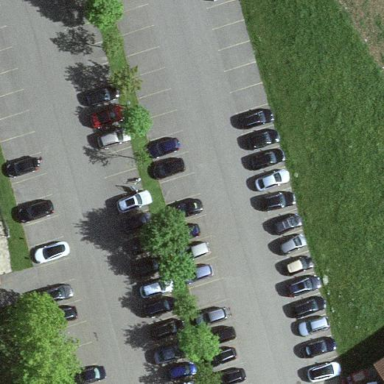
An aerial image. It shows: Parking area with surface.